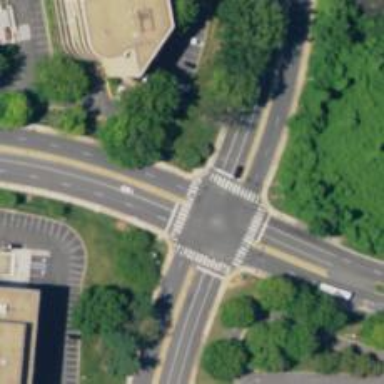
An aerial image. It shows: Marked zebra crossing on the road.